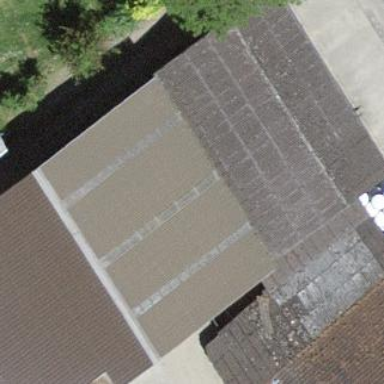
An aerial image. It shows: Shed building.